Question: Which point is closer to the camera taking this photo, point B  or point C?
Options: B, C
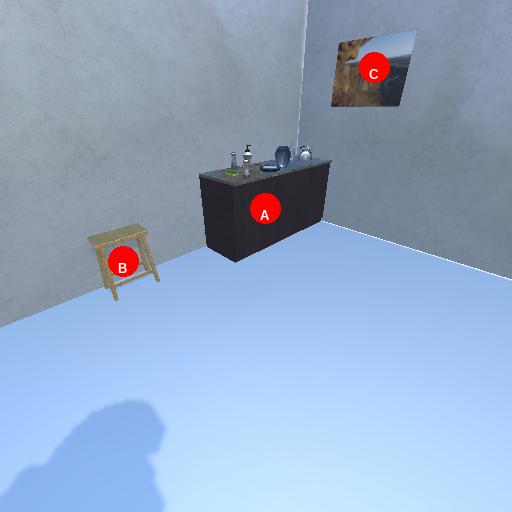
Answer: B